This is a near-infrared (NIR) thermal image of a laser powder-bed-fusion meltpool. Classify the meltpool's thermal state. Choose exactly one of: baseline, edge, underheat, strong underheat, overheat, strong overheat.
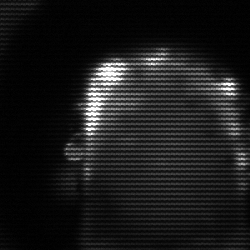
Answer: baseline